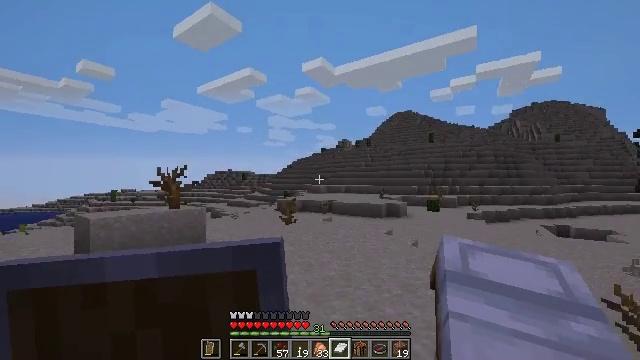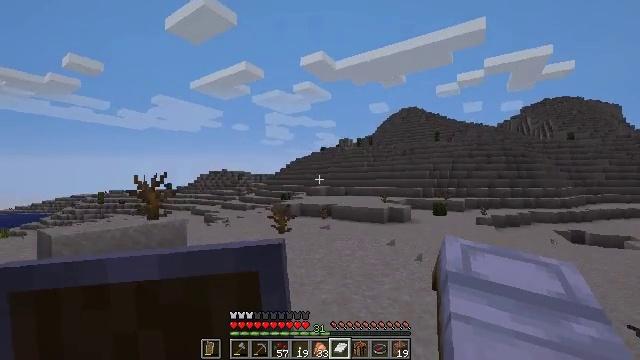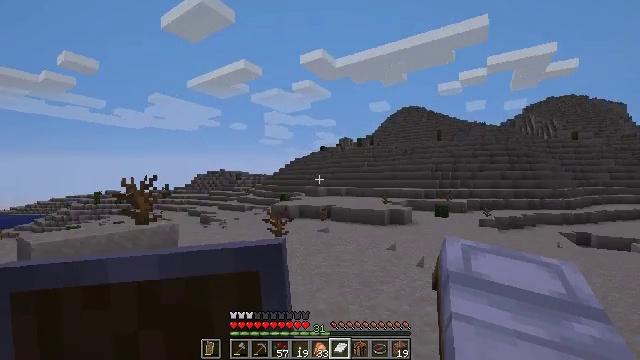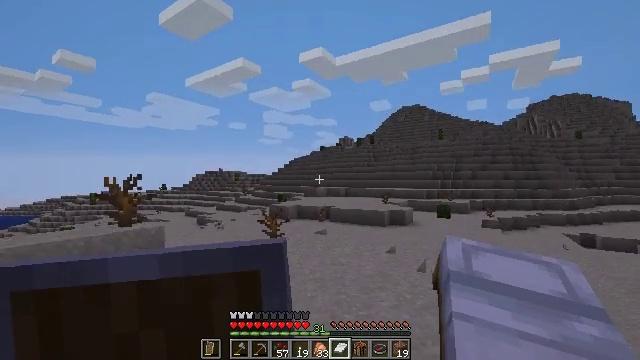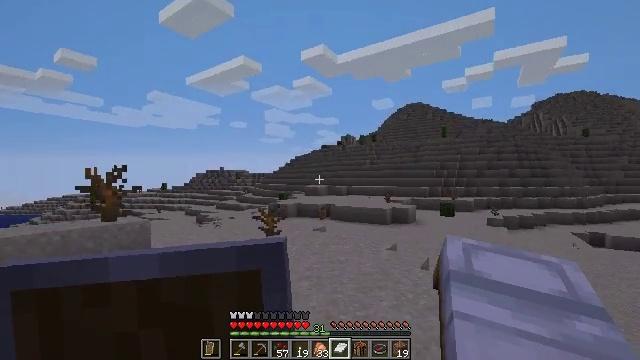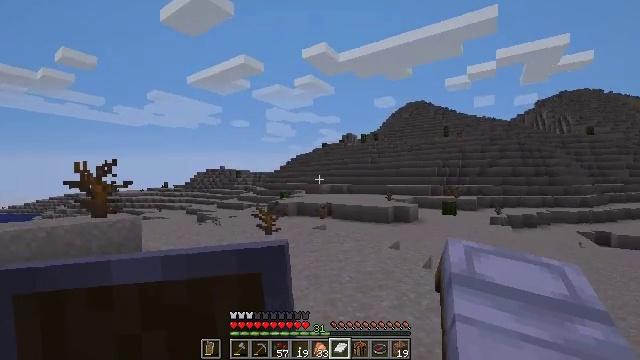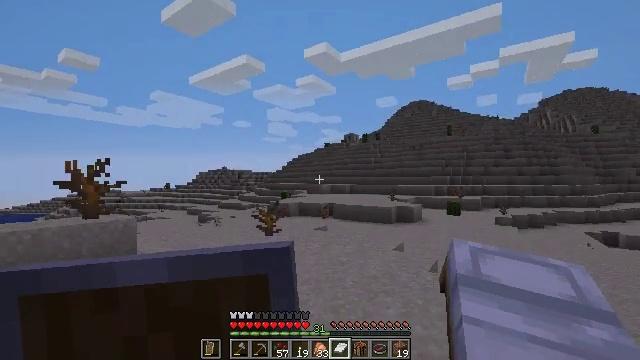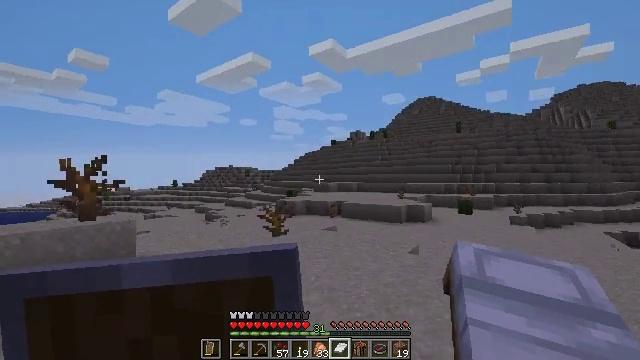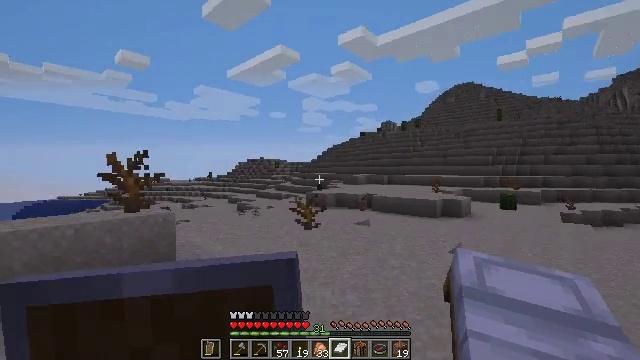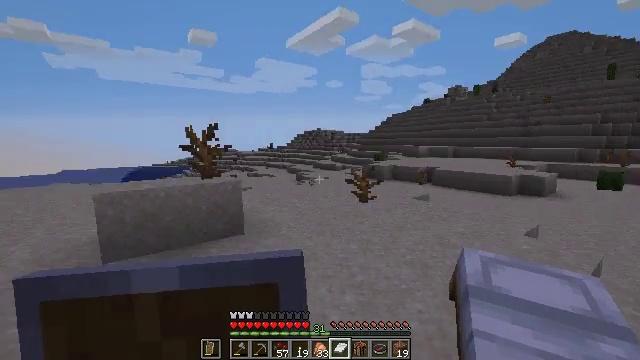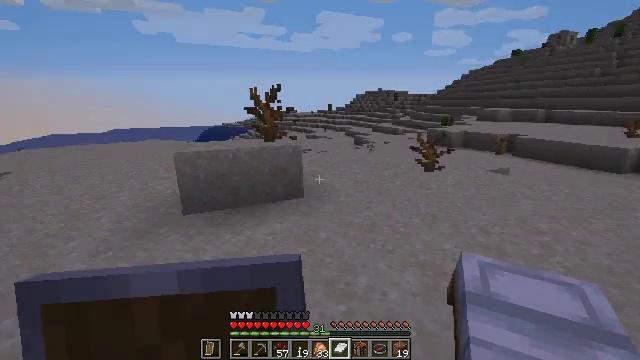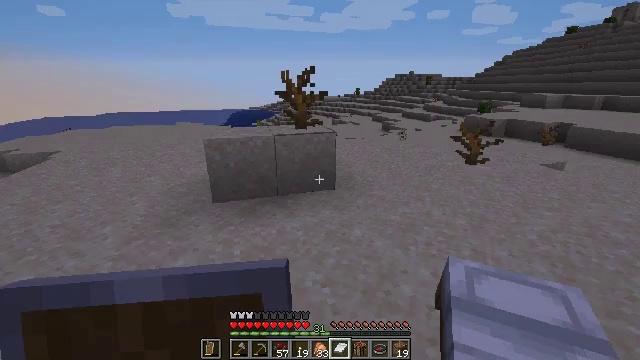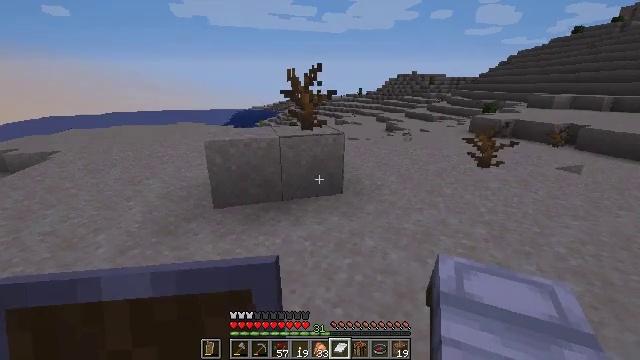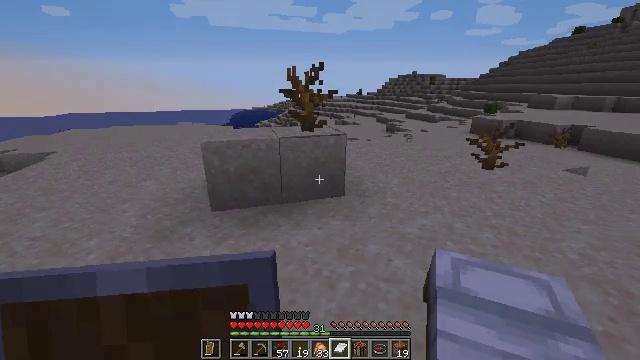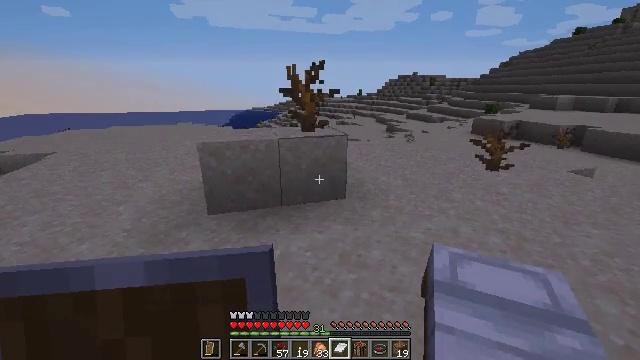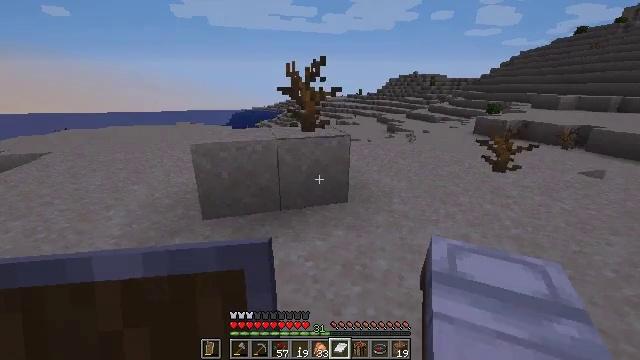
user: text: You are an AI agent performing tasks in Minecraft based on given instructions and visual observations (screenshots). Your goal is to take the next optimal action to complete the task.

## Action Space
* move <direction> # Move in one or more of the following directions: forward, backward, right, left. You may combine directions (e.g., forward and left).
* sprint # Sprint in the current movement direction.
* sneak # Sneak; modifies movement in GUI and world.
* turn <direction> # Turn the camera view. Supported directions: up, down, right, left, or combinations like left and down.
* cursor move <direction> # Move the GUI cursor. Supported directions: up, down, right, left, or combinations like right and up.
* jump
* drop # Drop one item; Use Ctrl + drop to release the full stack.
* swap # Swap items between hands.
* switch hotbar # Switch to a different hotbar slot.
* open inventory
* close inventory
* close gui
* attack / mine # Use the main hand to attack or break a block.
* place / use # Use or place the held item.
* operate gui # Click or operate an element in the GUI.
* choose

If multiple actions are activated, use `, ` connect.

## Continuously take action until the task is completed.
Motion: motion action
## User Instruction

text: Mine the dead bush in the desert.
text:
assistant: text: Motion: move forward
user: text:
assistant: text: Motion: move forward
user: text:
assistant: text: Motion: move forward
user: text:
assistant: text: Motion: move forward
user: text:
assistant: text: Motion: move forward and move left
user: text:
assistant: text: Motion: move forward and move left
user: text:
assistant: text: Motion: move forward and move left, turn left
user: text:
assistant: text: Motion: move forward and move left, turn left and down
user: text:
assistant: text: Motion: move forward and move left, turn left and down
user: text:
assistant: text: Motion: move forward and move left, turn left and down
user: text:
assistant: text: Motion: move forward and move left, turn left and down
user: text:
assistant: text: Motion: move forward
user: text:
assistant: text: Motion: move forward
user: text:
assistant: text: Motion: move forward
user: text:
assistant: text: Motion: move forward
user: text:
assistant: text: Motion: move forward
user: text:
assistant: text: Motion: move forward
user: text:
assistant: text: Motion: move forward
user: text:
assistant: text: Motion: move forward, turn left and up
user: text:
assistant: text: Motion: move forward, turn left and up
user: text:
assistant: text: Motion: move forward, attack / mine
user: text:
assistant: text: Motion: move forward, attack / mine, jump
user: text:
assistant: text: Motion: move forward, attack / mine, jump
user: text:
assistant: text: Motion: move forward, attack / mine, jump
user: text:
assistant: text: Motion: move forward, jump
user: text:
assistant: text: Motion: no_op